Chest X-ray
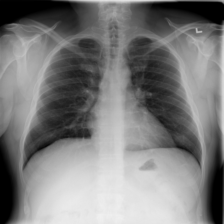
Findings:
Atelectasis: negative
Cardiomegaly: negative
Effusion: negative
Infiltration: negative
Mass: negative
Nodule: negative
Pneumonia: negative
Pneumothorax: negative
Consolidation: negative
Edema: negative
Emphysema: negative
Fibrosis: negative
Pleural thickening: negative
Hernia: negative